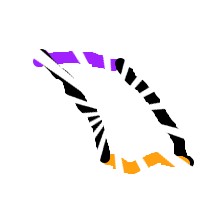
Shape: parallelogram